Question: I have a JComboBox that needs to be disabled at some point, but I am feeling that the 'disabled' status makes it quite harder to read because the low contrast it has.
It would be nice if only the drop-down arrow button would be shown as disabled, while keeping the box renderer as if it were enabled.
Actual:
Is there an easy way to achieve this or something similar?
Thanks!
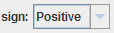
Answer: I've ended up peeking the BasicComboBoxUI, where I've found this:
'''
if ( comboBox.isEnabled() ) {
c.setForeground(comboBox.getForeground());
c.setBackground(comboBox.getBackground());
}
else {
c.setForeground(DefaultLookup.getColor(
comboBox, this, "ComboBox.disabledForeground", null));
c.setBackground(DefaultLookup.getColor(
comboBox, this, "ComboBox.disabledBackground", null));
}
'''
So I've used as renderer component a JLabel with the 'setForeground' method overriden to do nothing. Thus, the colour is never changed and keeps the default black value.
The problem is that this trick is implementation specific. A given Look&Feel or UI Manager might do other things like overpainting with a semi-transparent layer to display disabled items instead of changing the component's colours :-(
Maybe a test could at least give a warning if the installed L&F or UI Manager does not call the 'setForeground' method.